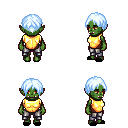
a pixel art fantasy rpg character, female body template, orc, green skin, gold chest armor, metal pants, white cyan parted hairstyle, black slippers, four views (front, back, left, right), 2x2 character sprite sheet, small pixel art, hard edges, no anti-aliasing